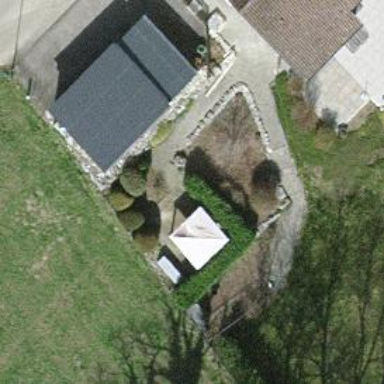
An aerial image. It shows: Garage.